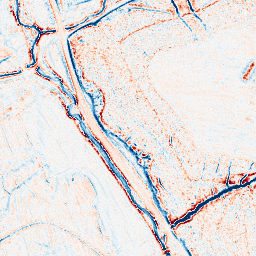
Category: edge_preserving
Decomposition family: anisotropic_diffusion
Decomposition parameters: iterations: 10
kappa: 50
gamma: 0.15
Upsampling method: lanczos
Upsampling parameters: scale: 8
Upsampling scale: 8